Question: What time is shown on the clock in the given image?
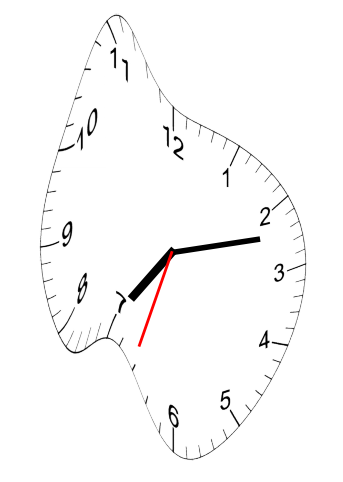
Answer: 07:12:33